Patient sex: F
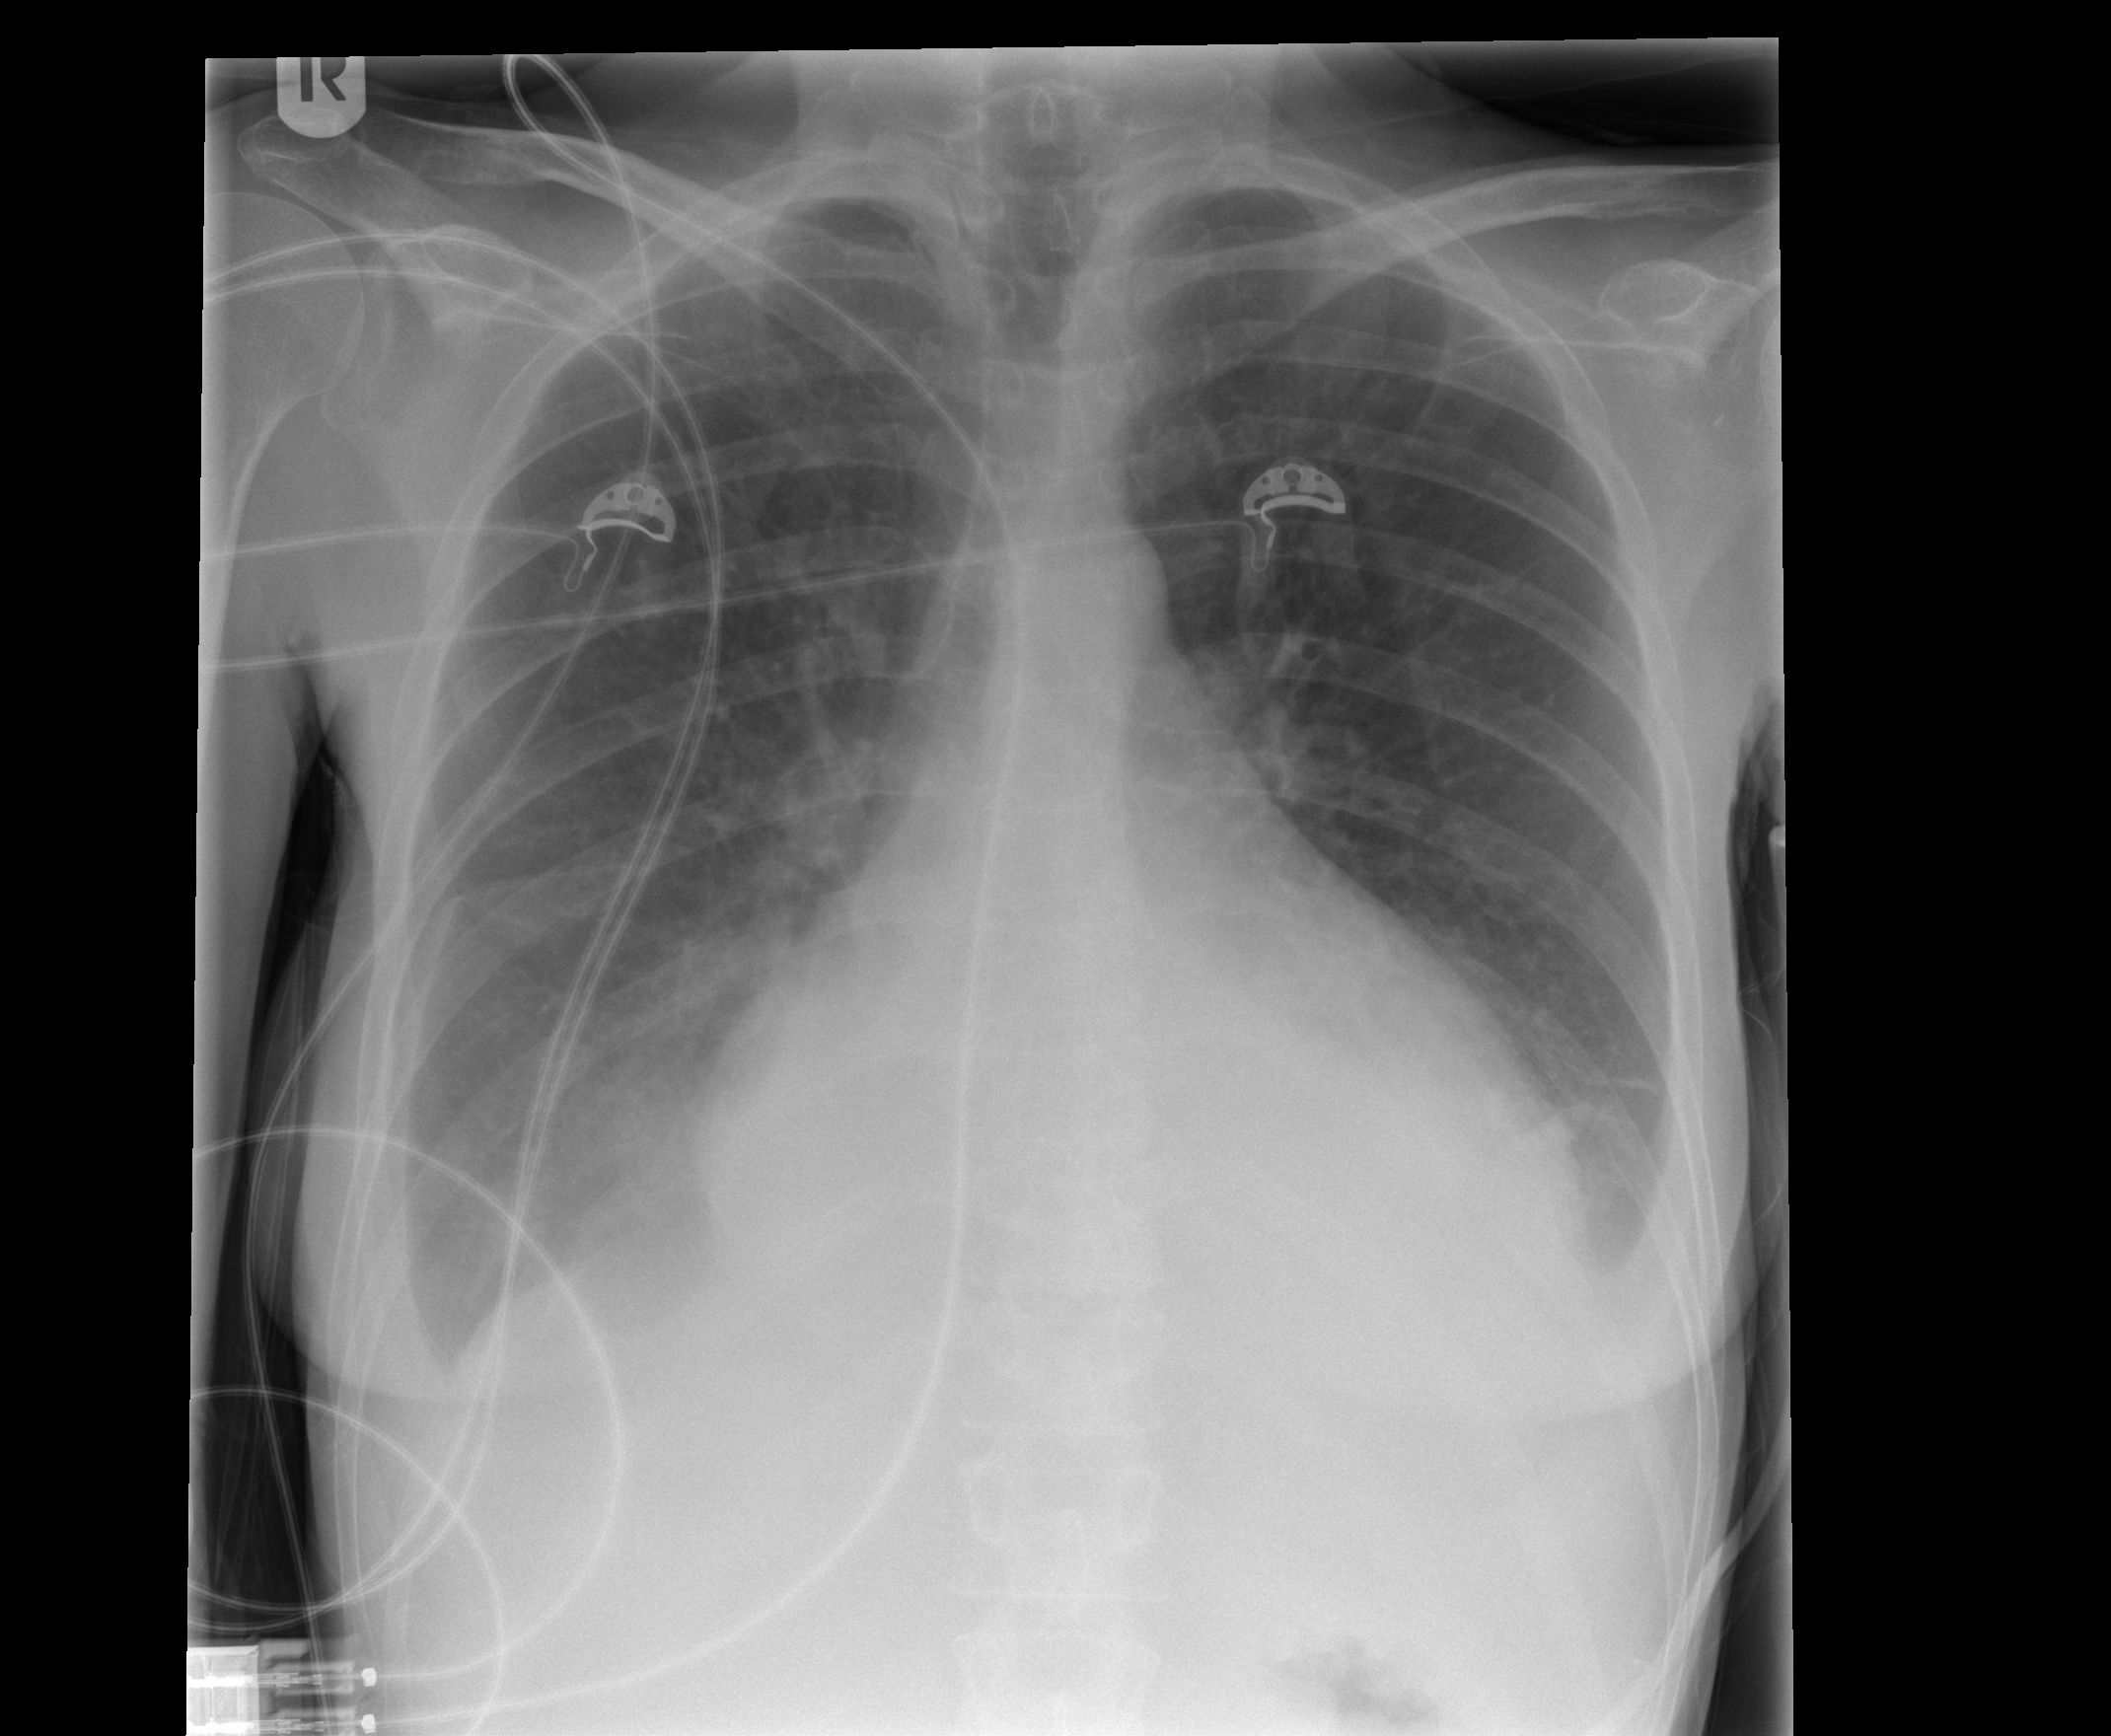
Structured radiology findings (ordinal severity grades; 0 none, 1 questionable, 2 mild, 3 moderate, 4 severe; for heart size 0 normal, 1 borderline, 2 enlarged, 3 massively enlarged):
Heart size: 2
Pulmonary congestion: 0
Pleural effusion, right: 2
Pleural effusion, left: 2
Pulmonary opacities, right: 0
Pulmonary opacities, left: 0
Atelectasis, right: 2
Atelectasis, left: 2